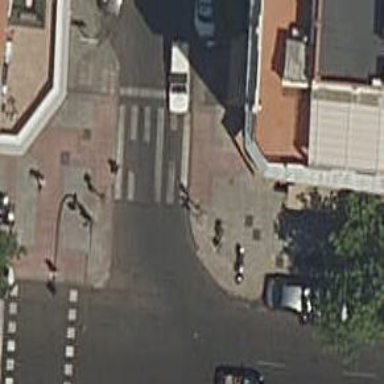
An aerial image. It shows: Crossing on the footway with traffic signals.